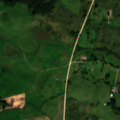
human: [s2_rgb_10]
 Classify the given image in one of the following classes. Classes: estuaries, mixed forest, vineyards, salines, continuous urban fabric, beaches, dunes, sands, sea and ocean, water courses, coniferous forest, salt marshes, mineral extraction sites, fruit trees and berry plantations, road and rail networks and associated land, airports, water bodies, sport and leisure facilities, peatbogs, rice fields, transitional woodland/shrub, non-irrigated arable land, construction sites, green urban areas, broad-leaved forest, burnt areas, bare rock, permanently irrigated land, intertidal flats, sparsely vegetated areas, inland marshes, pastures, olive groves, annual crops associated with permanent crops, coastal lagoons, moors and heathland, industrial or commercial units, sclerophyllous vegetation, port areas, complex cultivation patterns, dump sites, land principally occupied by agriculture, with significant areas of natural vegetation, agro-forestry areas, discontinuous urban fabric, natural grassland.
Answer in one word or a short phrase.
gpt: non-irrigated arable land, pastures, complex cultivation patterns, land principally occupied by agriculture, with significant areas of natural vegetation, broad-leaved forest, transitional woodland/shrub